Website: walmart
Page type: cart
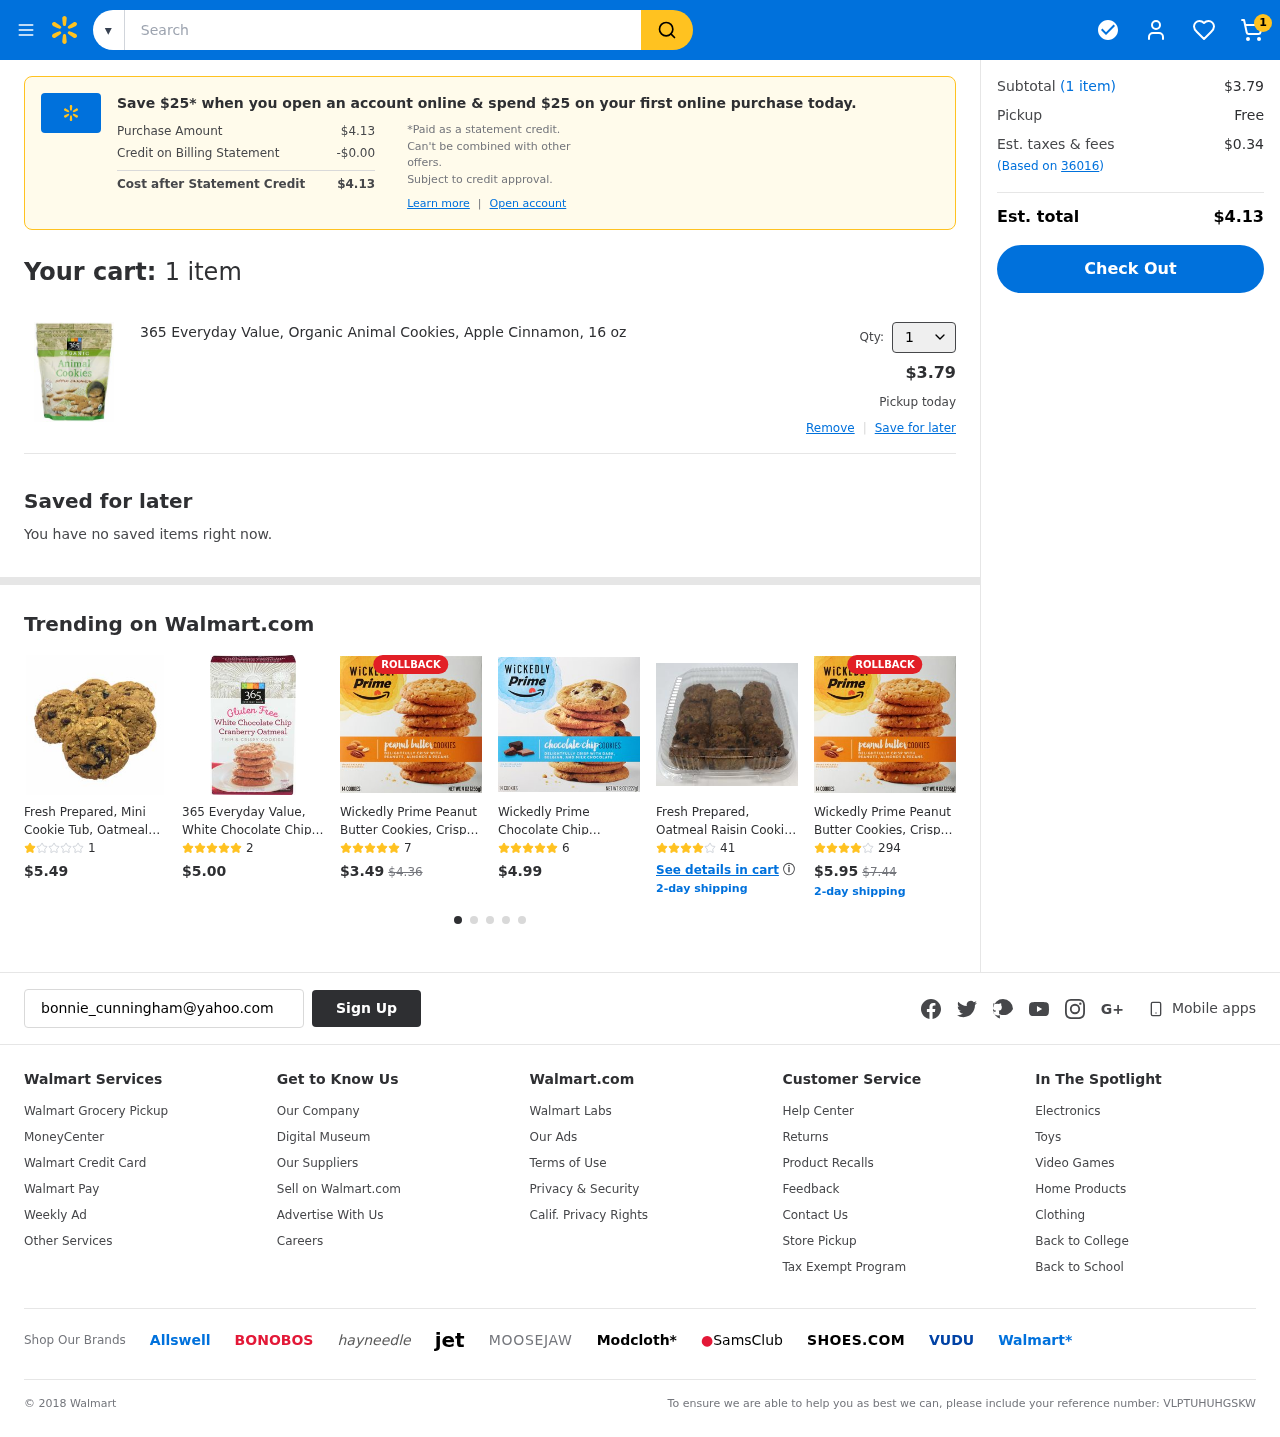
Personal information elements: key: PII_EMAIL
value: bonnie_cunningham@yahoo.com
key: PII_POSTCODE
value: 36016
Product elements: key: PRODUCT1_NAME
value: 365 Everyday Value, Organic Animal Cookies, Apple Cinnamon, 16 oz
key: PRODUCT1_PRICE
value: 3.79
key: PRODUCT1_QUANTITY
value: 1
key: PRODUCT2_NAME
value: Fresh Prepared, Mini Cookie Tub, Oatmeal Raisin, 11 Oz
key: PRODUCT2_NUM_RATINGS
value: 1
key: PRODUCT2_PRICE
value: $5.49
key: PRODUCT3_NAME
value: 365 Everyday Value, White Chocolate Chip Cranberry Oatmeal, Thin & Crispy Cookies, 7 oz
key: PRODUCT3_NUM_RATINGS
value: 2
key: PRODUCT3_PRICE
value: $5.00
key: PRODUCT4_NAME
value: Wickedly Prime Peanut Butter Cookies, Crispy, 14ct
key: PRODUCT4_NUM_RATINGS
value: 7
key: PRODUCT4_PRICE
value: $3.49
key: PRODUCT4_ORIGINAL_PRICE
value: $4.36
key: PRODUCT5_NAME
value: Wickedly Prime Chocolate Chip Cookies, Crispy, 14ct
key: PRODUCT5_NUM_RATINGS
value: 6
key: PRODUCT5_PRICE
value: $4.99
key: PRODUCT6_NAME
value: Fresh Prepared, Oatmeal Raisin Cookie (24 Count)
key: PRODUCT6_NUM_RATINGS
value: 41
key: PRODUCT7_NAME
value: Wickedly Prime Peanut Butter Cookies, Crispy, 14ct
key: PRODUCT7_NUM_RATINGS
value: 294
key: PRODUCT7_PRICE
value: $5.95
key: PRODUCT7_ORIGINAL_PRICE
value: $7.44
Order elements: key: ORDER_NUM_ITEMS
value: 1
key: ORDER_TOTAL
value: $4.13
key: ORDER_NUM_ITEMS
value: (1 item)
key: ORDER_NUM_ITEMS
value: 1 item
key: ORDER_SUBTOTAL
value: $3.79
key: ORDER_TAX
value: $0.34
Search elements: key: HEADER_SEARCH
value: Search